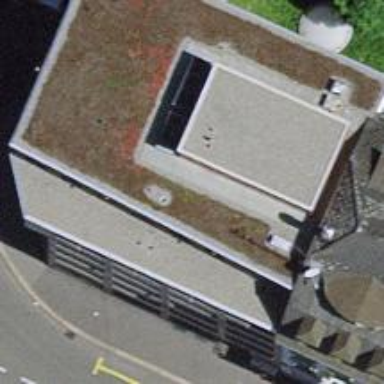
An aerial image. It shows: Office building.